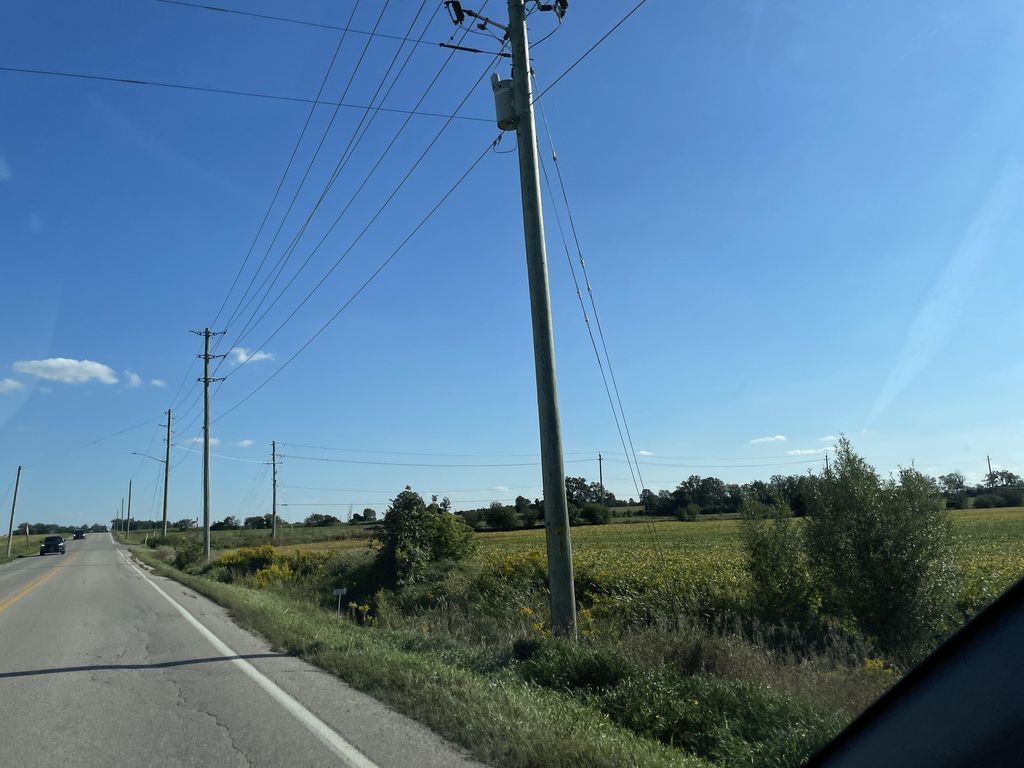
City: kitchener-waterloo